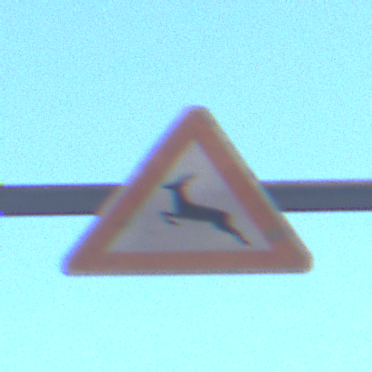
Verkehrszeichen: WildwechselRechts
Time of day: SunriseSunset
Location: Outdoor (Urban)
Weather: Clear
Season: NotSpecified
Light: Natural